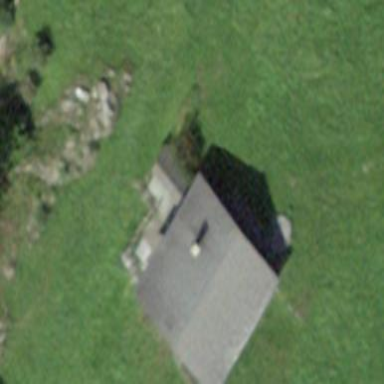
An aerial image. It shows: Cabin.